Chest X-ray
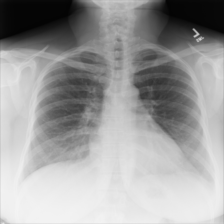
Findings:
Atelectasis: negative
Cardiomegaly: negative
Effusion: negative
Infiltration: negative
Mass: negative
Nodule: negative
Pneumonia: negative
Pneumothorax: negative
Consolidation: negative
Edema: negative
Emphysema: negative
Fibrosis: negative
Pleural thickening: negative
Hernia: negative